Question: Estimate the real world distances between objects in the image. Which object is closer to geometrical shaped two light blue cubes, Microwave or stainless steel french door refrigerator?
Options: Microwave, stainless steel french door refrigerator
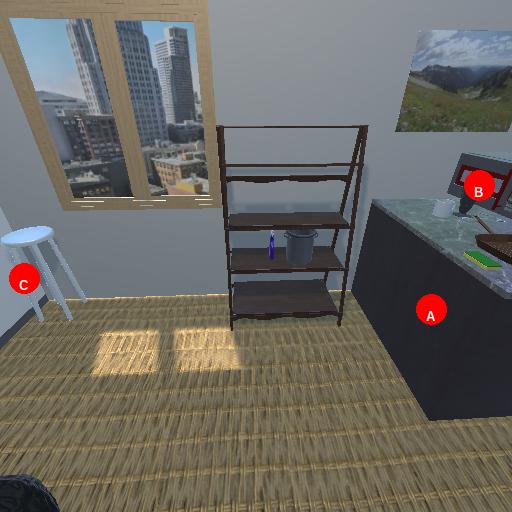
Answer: Microwave